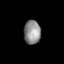
Tissue: lung
Cell type: Others
Senescence score: 0.2009
Nuclear area (px): 391
Mean DAPI intensity: 141.693